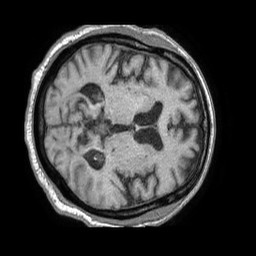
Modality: T1w
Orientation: axial
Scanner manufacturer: philips
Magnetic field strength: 1.5 T
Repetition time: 0.008539 s
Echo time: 0.003957 s